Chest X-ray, PA view. Patient: 66 years old, sex F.
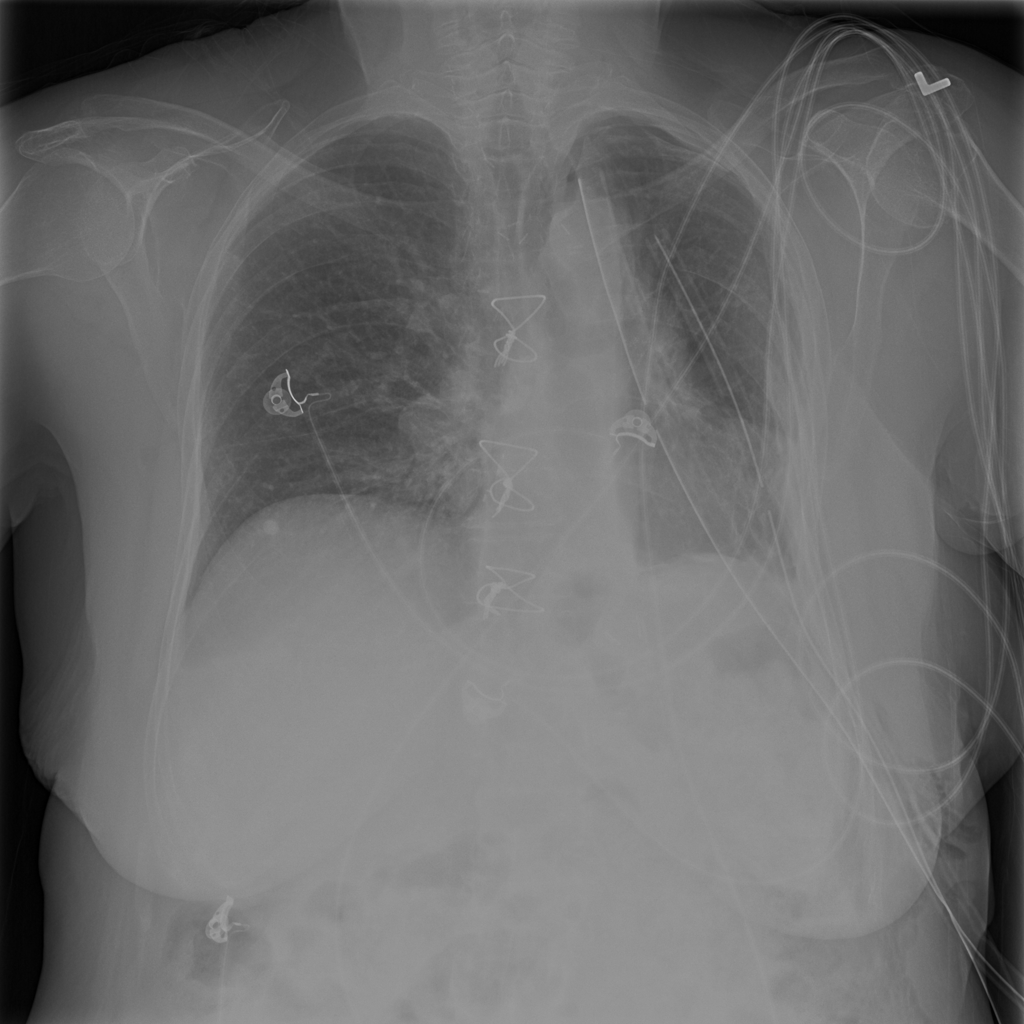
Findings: Pneumothorax